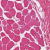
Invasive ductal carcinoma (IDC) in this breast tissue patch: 0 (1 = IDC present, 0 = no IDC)